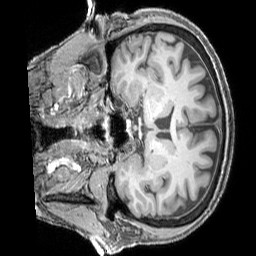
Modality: T1w
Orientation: coronal
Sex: female
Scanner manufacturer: siemens
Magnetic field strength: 3 T
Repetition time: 2.3 s
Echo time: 0.00226 s